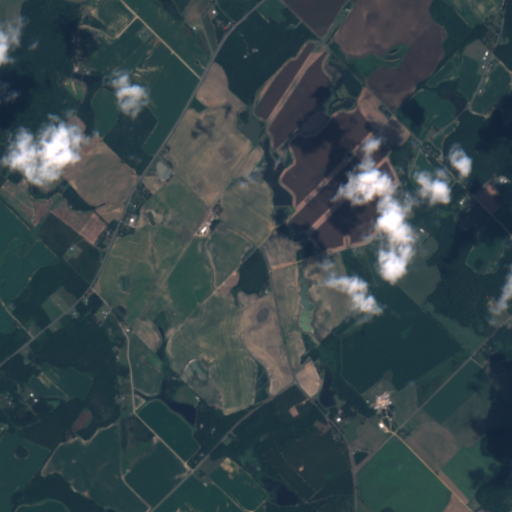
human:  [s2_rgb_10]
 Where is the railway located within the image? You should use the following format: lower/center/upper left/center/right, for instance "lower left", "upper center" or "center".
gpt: The railway is located in the right of the image.
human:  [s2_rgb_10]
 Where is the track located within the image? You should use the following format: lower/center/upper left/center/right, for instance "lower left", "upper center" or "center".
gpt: There is no track in the image.